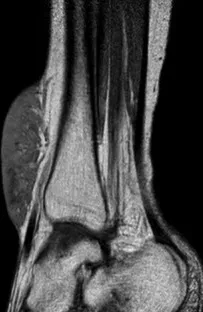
Magnetic resonance imaging findings. T1 hypointensity.
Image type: radiology (mri)